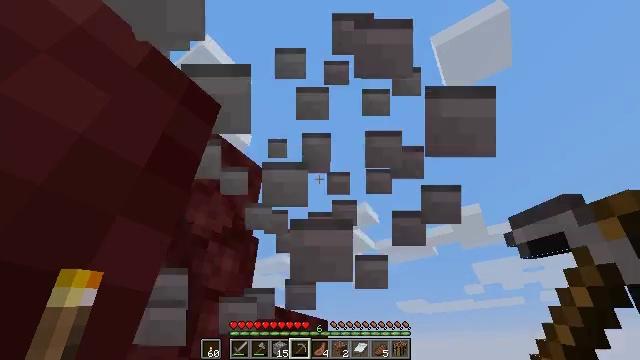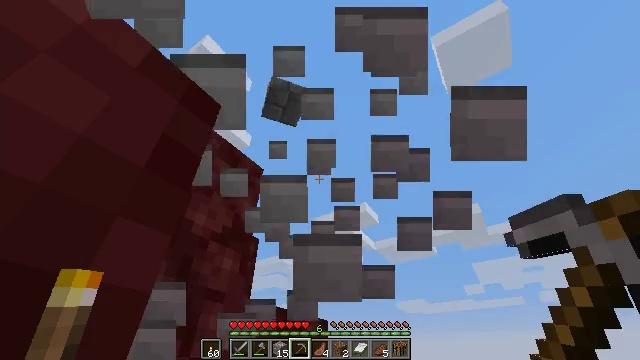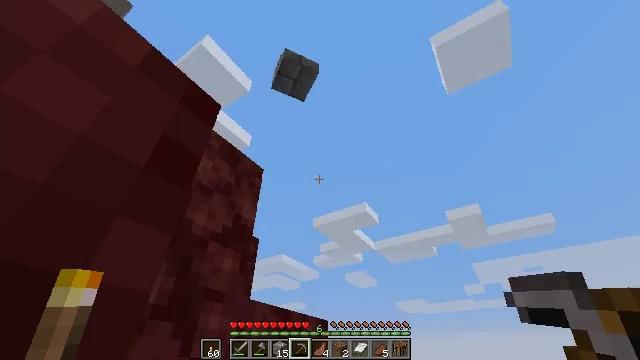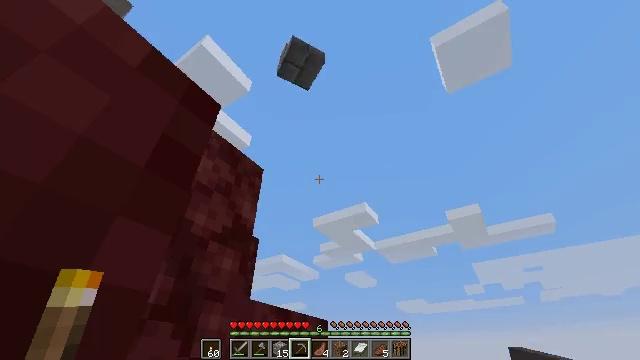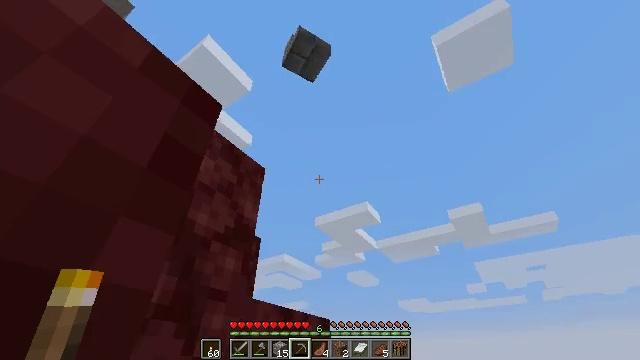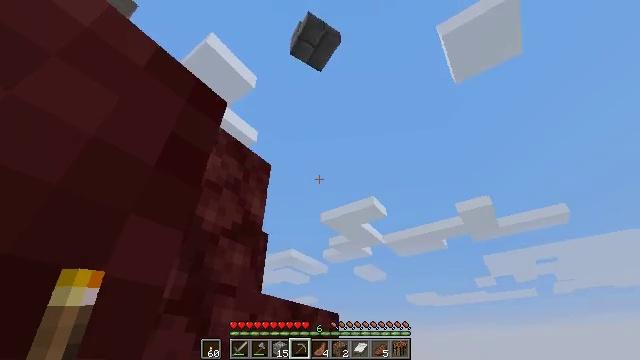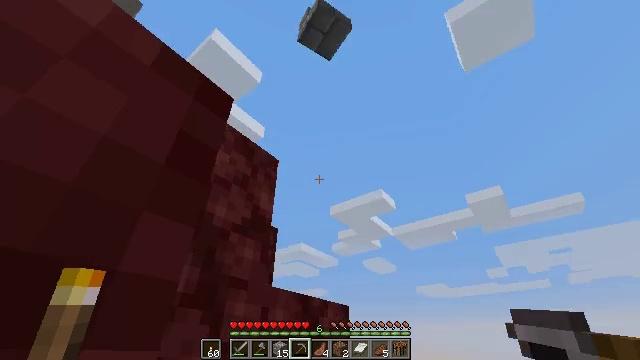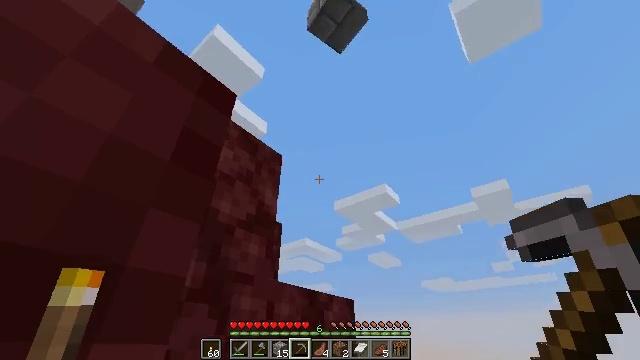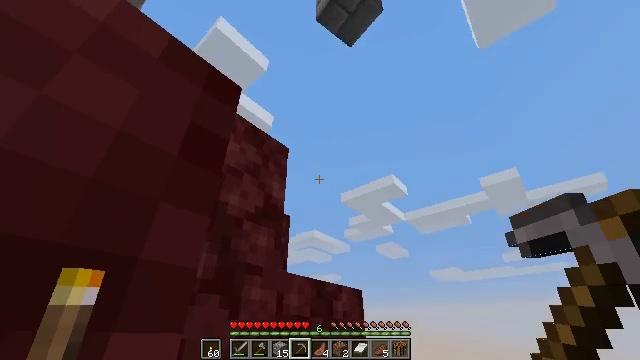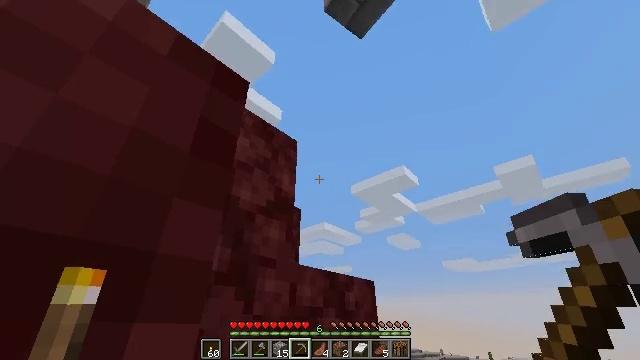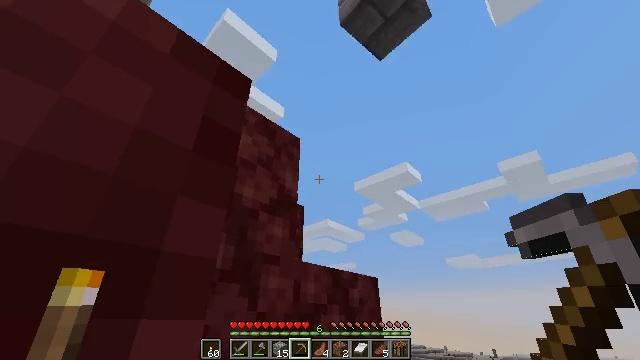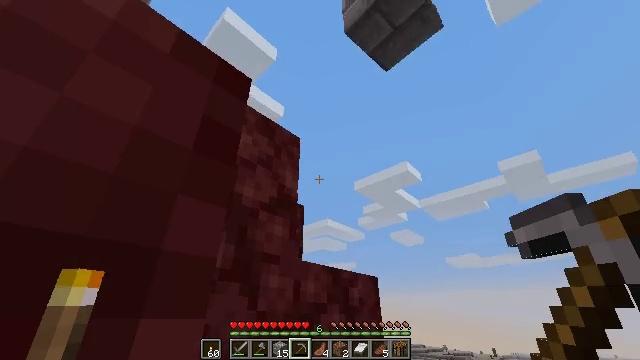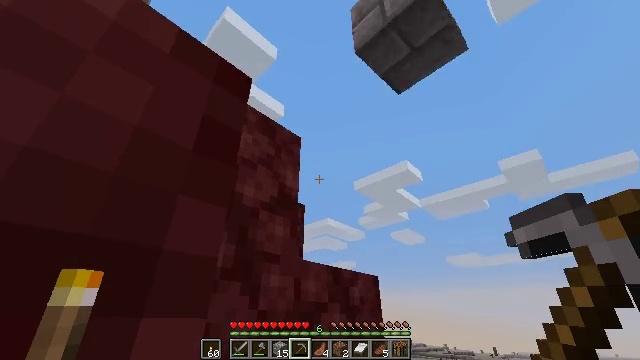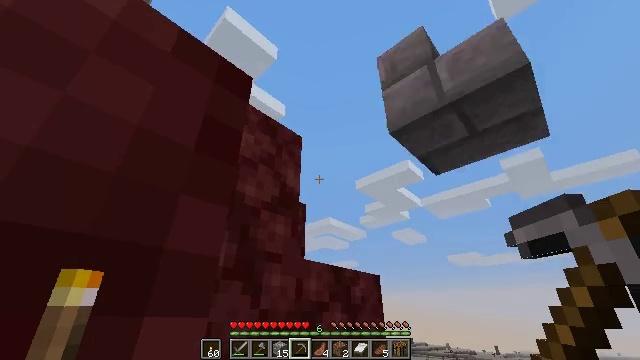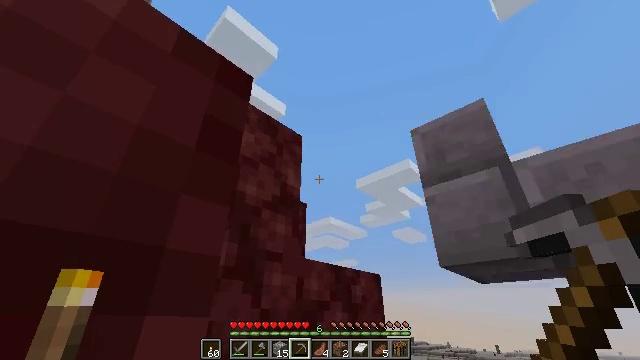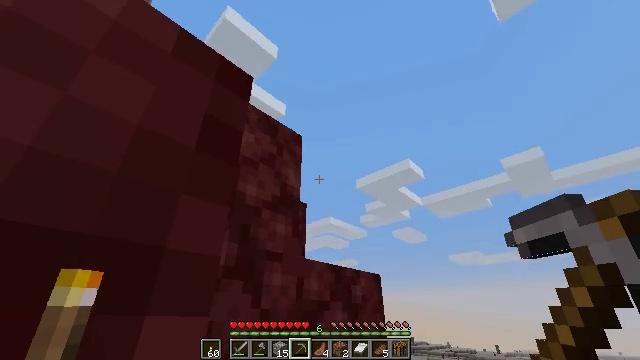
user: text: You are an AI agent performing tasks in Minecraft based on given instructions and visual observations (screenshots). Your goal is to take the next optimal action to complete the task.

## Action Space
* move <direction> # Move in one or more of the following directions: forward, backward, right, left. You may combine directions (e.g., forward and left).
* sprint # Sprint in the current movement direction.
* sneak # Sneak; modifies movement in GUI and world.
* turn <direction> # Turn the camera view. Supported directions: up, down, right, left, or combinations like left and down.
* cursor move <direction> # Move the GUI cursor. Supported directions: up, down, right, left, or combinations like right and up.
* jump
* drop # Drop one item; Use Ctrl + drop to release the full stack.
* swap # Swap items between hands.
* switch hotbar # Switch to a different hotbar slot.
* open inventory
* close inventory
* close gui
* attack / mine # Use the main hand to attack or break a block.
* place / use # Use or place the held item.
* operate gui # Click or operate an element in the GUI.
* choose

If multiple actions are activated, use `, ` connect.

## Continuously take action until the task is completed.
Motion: motion action
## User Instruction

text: Dig up netherrack with a pickaxe.
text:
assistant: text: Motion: attack / mine
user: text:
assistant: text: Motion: attack / mine
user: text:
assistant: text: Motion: no_op
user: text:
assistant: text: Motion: no_op
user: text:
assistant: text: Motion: turn left and down
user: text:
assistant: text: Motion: turn left and down
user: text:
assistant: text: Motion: turn left and down
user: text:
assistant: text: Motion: turn left and down
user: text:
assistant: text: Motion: turn left and down
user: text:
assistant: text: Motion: no_op
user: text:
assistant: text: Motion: no_op
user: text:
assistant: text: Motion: no_op
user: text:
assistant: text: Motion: no_op
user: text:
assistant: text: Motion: no_op
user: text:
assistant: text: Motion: no_op
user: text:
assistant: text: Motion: no_op
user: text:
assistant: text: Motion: turn left
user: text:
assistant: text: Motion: turn left
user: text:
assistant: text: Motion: turn left
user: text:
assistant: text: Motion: turn left
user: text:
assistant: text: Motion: turn left
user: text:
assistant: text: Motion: turn left and down
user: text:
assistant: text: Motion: turn left
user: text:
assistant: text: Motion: turn left
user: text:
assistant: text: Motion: turn left
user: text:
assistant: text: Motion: turn left
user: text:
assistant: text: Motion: turn left, attack / mine
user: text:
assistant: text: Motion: attack / mine
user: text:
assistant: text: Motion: attack / mine
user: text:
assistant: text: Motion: attack / mine